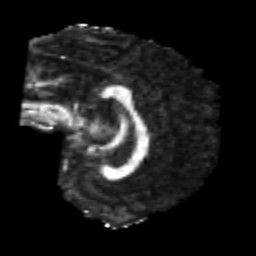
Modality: FA
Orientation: sagittal
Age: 26
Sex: female
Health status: healthy
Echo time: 0.074 s